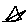
Label: triangle